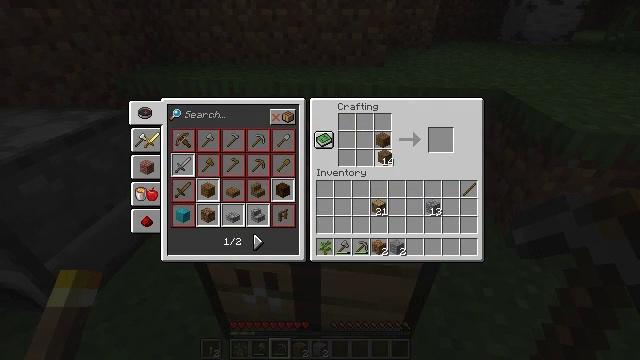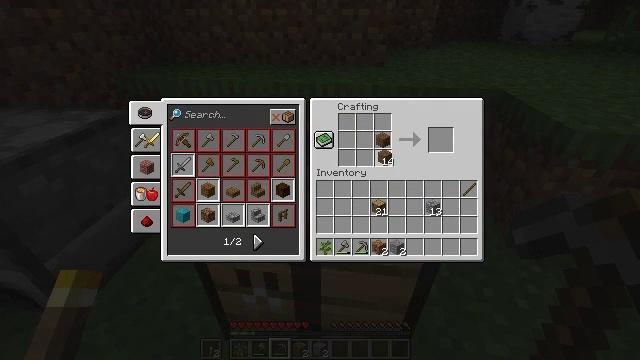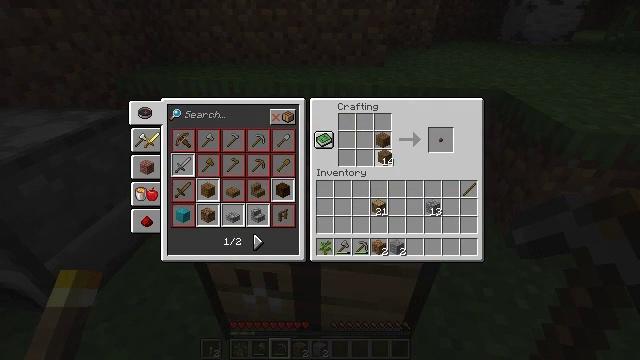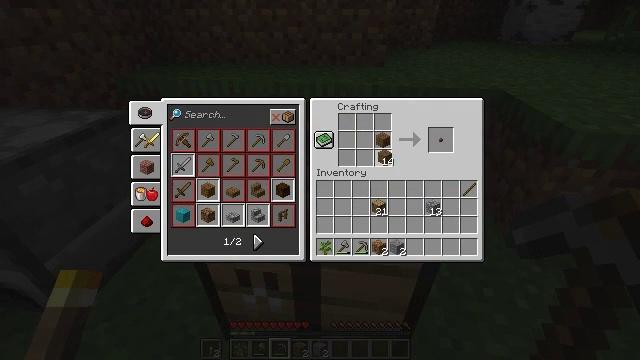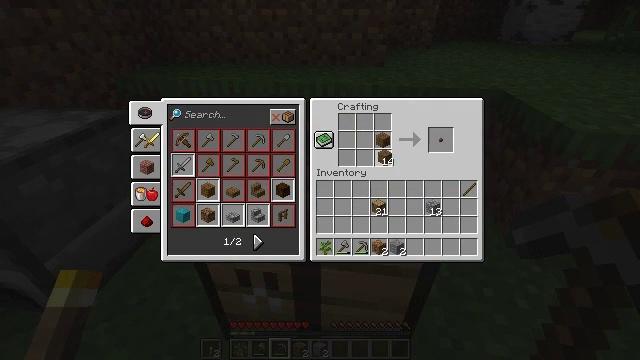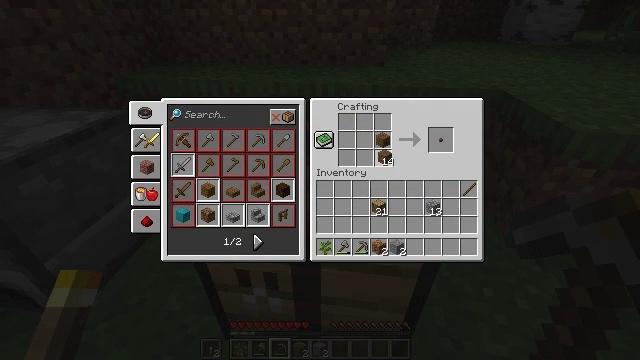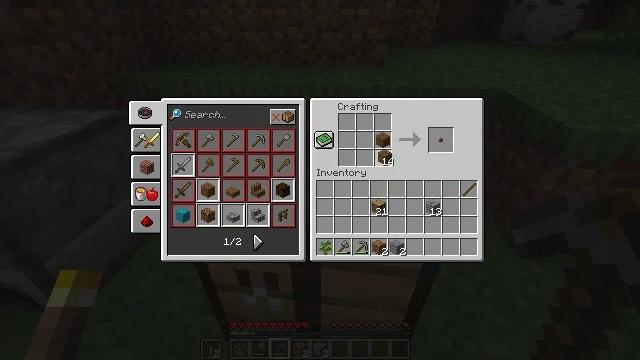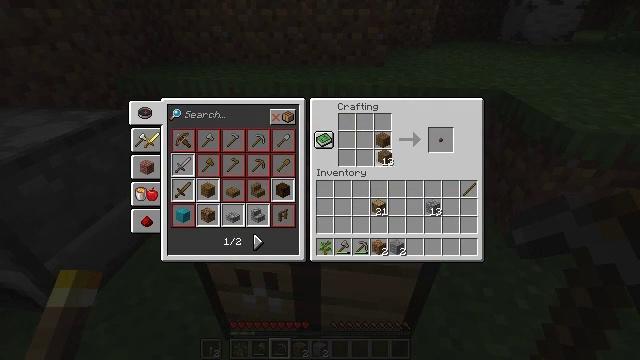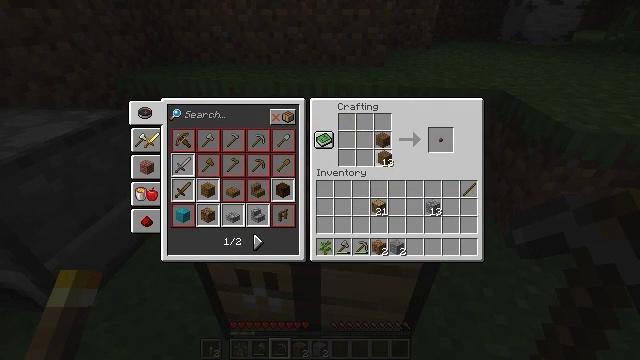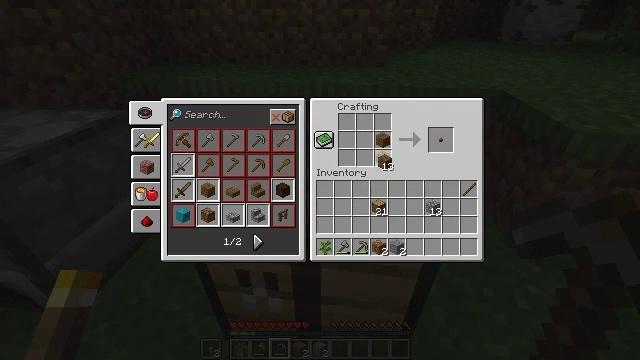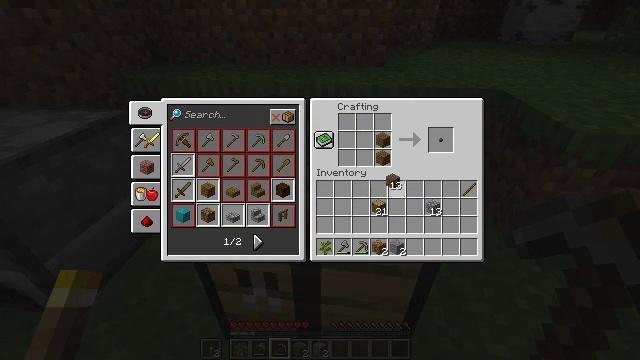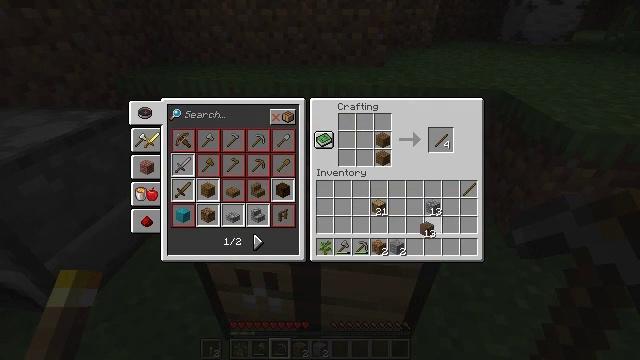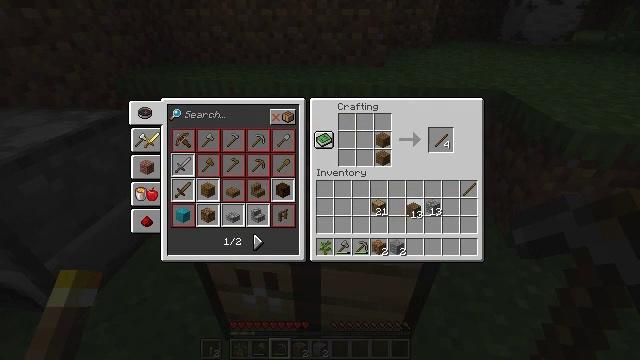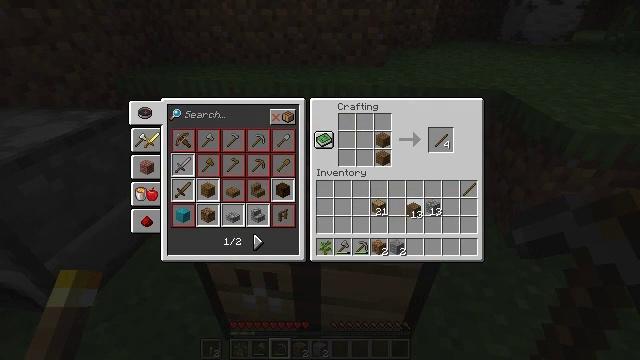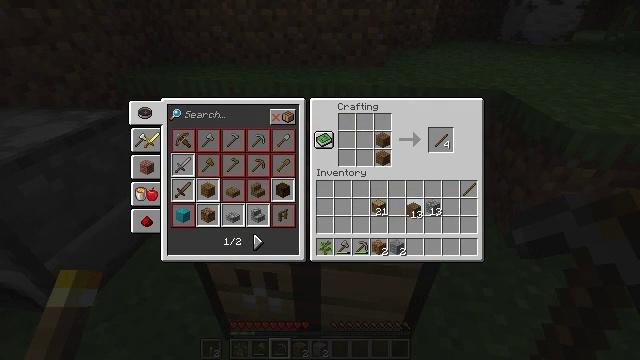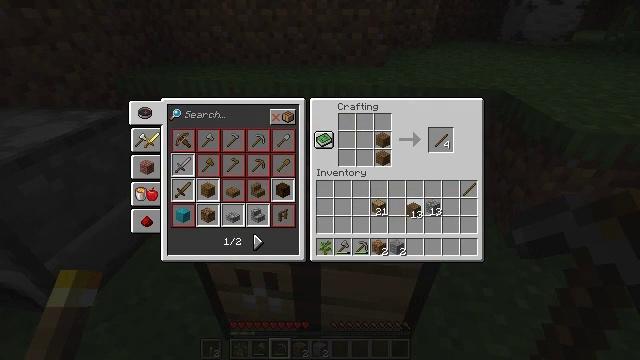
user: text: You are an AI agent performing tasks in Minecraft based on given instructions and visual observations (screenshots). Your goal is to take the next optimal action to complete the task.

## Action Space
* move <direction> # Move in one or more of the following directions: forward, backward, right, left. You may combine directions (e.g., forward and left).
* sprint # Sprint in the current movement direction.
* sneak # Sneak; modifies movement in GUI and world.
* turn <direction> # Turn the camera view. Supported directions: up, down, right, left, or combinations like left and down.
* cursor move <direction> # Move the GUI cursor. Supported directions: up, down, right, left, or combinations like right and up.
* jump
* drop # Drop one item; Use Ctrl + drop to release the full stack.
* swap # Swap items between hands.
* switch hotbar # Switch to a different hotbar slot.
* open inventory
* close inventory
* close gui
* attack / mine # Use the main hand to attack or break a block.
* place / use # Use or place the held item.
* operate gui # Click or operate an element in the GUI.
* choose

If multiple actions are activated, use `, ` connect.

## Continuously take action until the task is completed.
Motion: motion action
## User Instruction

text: Get sticks from combining two wooden planks.
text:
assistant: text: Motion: no_op
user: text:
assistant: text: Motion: no_op
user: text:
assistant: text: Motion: no_op
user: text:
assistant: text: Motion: use / place
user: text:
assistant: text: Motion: use / place
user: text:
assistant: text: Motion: use / place
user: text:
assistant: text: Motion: no_op
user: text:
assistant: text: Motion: no_op
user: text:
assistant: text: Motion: no_op
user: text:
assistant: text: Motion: turn down
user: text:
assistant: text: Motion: turn right and down
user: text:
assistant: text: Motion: turn up
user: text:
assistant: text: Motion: no_op
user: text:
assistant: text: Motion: attack / mine
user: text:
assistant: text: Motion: attack / mine
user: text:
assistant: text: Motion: attack / mine
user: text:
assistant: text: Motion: no_op
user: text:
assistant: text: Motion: no_op
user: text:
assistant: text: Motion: no_op
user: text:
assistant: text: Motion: no_op
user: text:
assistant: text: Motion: turn up
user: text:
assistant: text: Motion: turn up
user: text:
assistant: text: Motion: no_op
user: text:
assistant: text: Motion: no_op
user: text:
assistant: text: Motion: no_op
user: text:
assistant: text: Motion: sneak
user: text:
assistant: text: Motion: sneak
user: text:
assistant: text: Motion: sneak
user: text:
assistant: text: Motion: sneak
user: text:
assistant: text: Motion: sneak